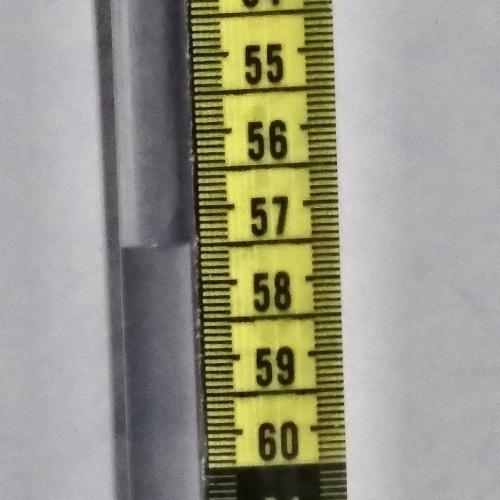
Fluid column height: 57.5 cm